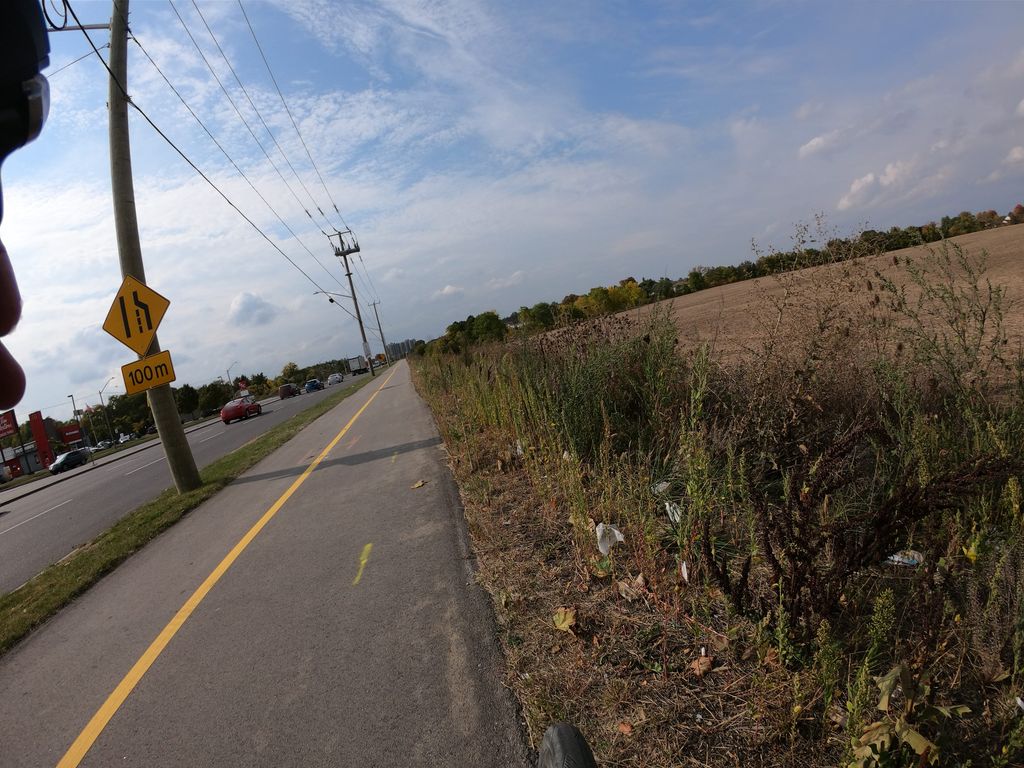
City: kitchener-waterloo